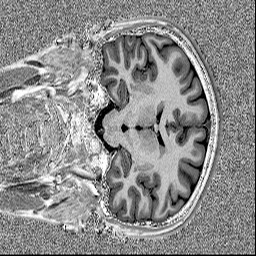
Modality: MP2RAGE
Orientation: coronal
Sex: male